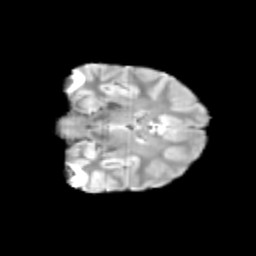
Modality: T2w
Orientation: coronal
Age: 12
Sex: male
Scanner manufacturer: siemens
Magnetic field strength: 3 T
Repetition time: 3.8 s
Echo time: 0.07 s